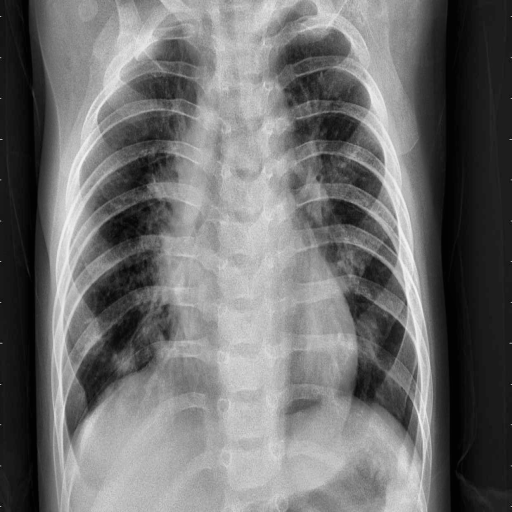
Finding: PNEUMONIA